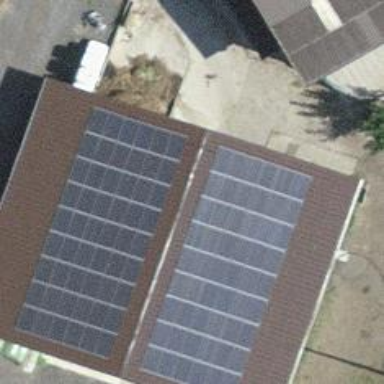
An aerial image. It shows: Solar power generator with photovoltaic panels.